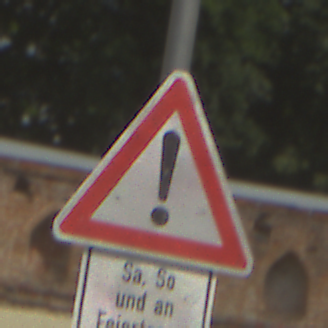
Verkehrszeichen: Gefahrenstelle
Zusatzzeichen unten: ZeitangabenMitBeschraenkungAufWochentage9
Umgebung: Outdoor, Suburban
Tageszeit: Midday
Wetter: PartlyCloudy
Licht: Natural
Jahreszeit: NotSpecified
Kontrast: HighContrast